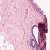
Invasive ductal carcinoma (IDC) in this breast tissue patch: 0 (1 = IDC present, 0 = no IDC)